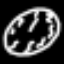
Label: clock